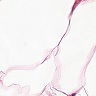
Metastatic tissue present: no